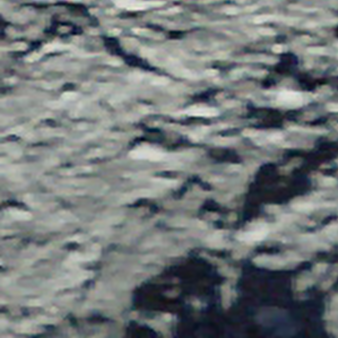
Label: other